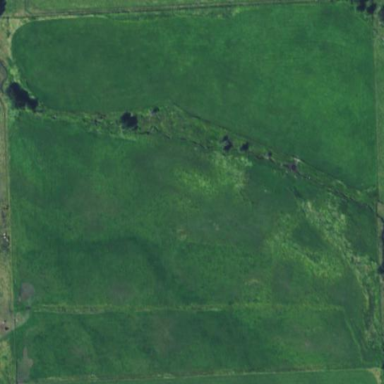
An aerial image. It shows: Afarmland with native pasture as the crop.